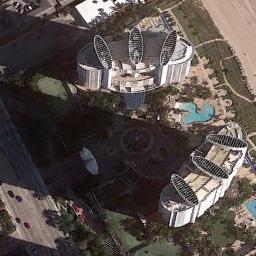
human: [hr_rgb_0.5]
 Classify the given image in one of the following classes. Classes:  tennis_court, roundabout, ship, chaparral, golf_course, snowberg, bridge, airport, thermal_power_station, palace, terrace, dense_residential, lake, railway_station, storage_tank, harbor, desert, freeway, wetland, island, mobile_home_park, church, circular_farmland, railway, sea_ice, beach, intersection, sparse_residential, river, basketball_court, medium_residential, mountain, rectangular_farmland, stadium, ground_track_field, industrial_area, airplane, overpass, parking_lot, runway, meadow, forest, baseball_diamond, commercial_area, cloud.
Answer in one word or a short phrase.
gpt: commercial_area